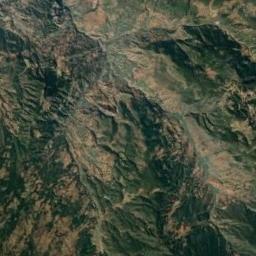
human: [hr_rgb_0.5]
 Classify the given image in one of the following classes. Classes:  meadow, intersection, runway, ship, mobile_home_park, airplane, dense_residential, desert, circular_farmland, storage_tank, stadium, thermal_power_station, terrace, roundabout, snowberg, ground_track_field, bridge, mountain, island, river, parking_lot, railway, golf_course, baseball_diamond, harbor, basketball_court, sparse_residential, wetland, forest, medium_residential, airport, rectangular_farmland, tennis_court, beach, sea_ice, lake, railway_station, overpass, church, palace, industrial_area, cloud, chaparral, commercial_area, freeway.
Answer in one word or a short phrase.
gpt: mountain